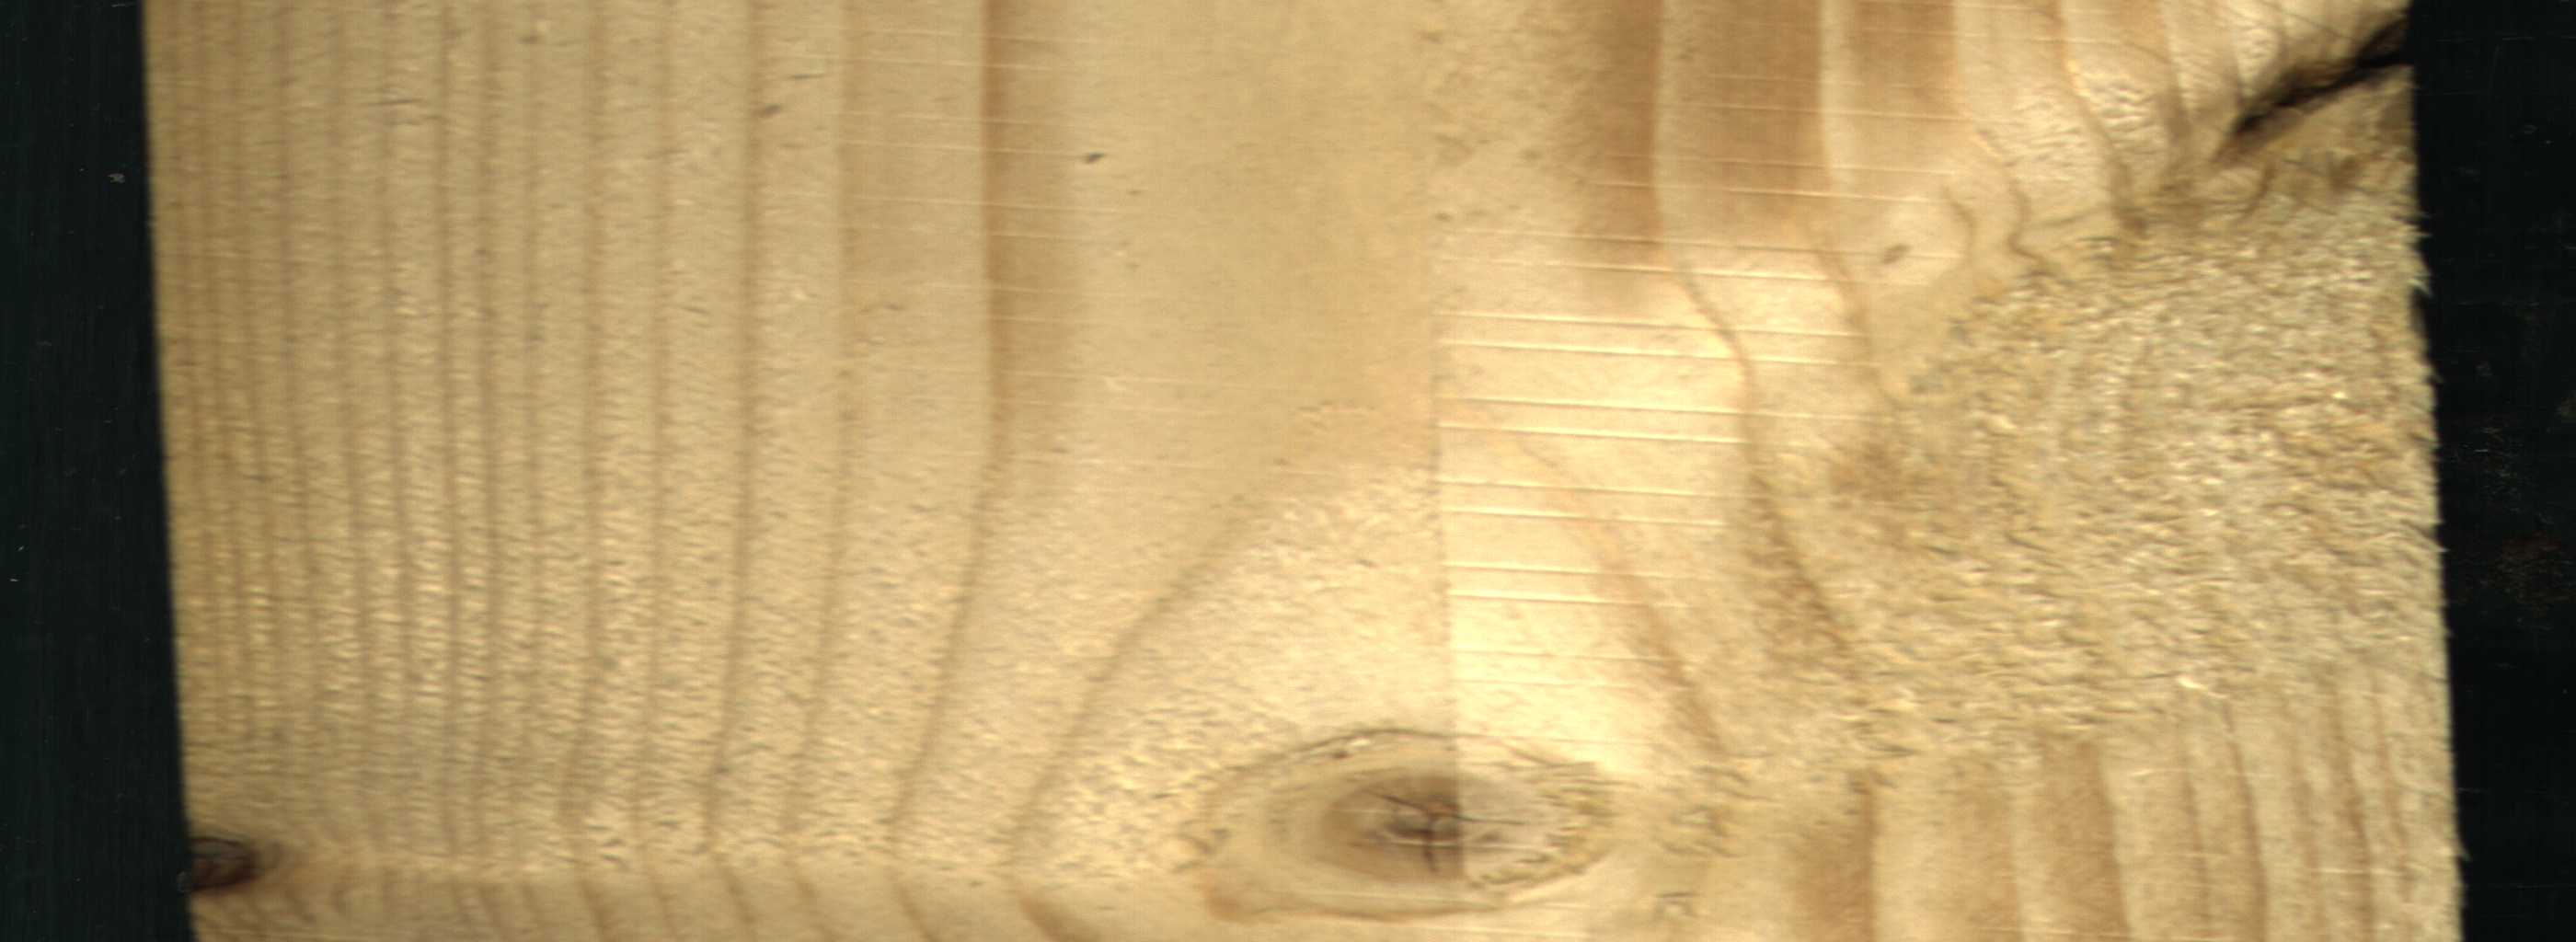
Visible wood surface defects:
Knot_missing
Dead_Knot
Live_Knot